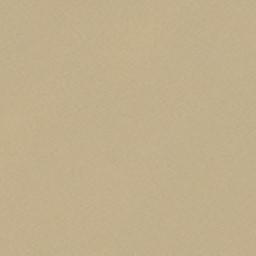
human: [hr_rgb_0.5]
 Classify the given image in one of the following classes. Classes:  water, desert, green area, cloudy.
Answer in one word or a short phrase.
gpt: desert